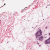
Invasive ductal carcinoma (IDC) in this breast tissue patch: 0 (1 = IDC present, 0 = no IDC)